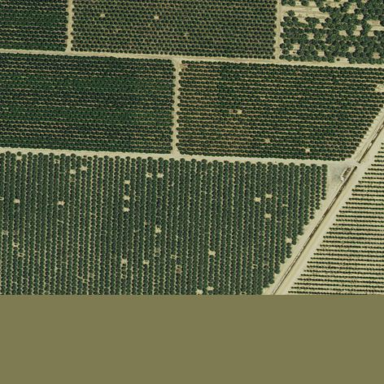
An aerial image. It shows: Orchard.